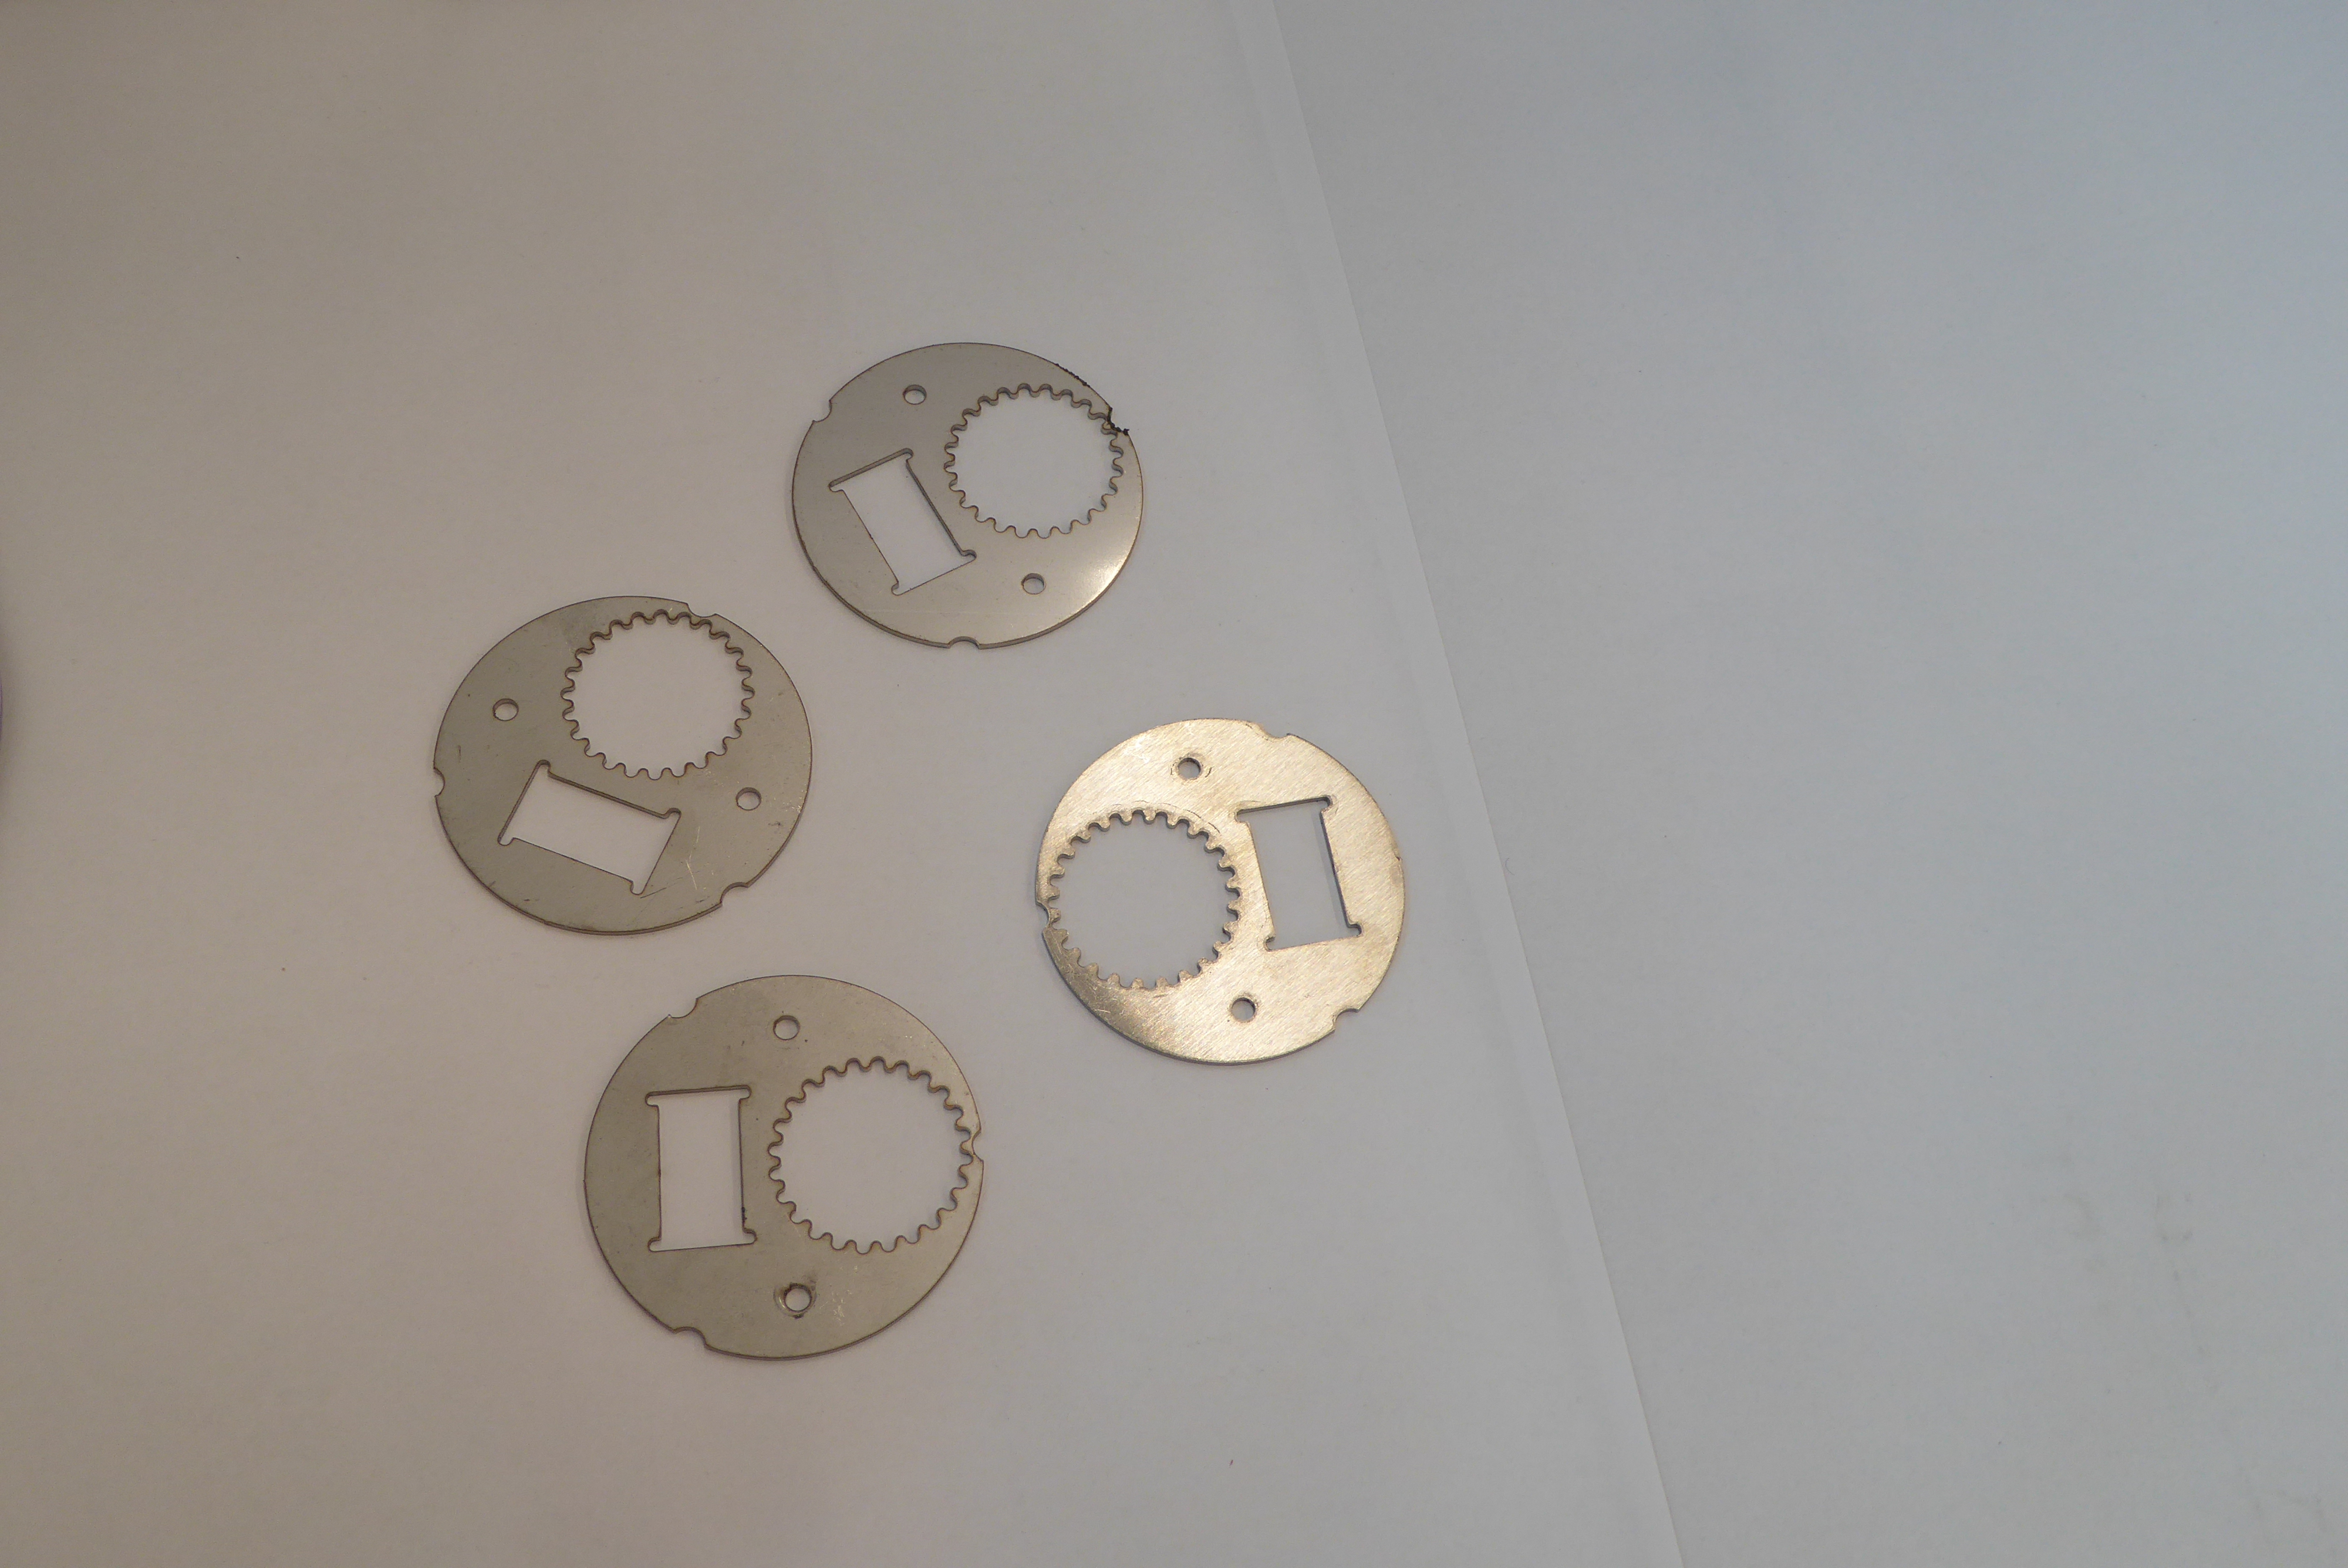
Label: Bottle Opener - Inlay